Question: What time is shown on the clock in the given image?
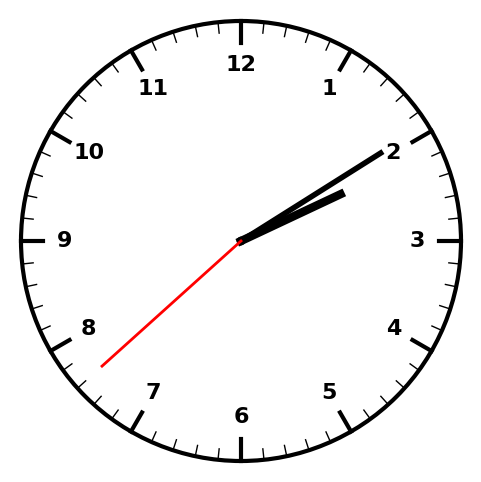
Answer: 02:09:38